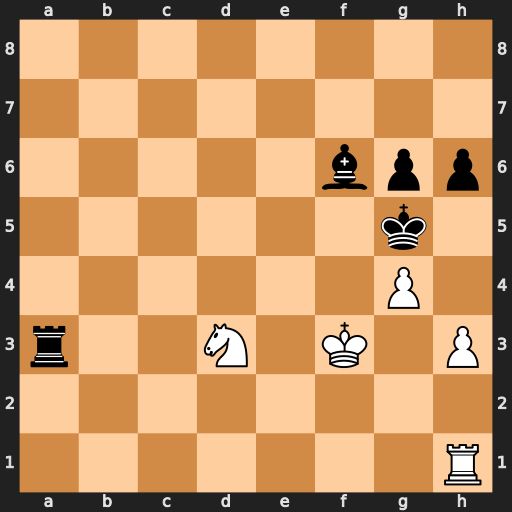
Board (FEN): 8/8/5bpp/6k1/6P1/r2N1K1P/8/7R
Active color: w
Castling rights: -
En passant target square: -
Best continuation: h4#